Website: walmart
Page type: customer-info-address
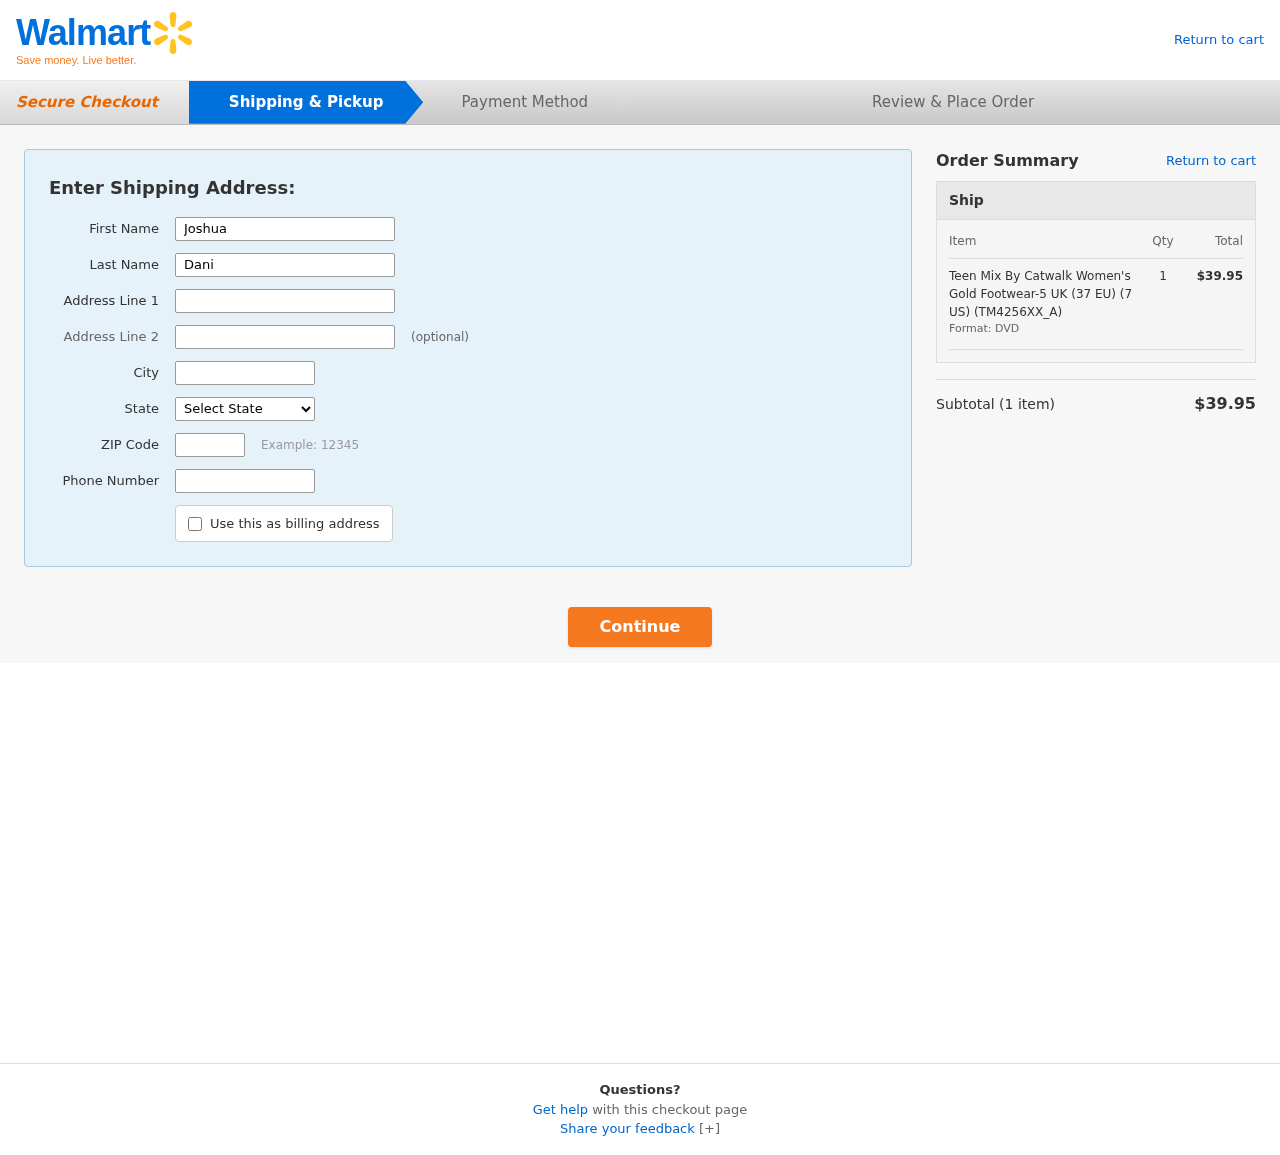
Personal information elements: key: PII_CITY
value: Jonesville
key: PII_FIRSTNAME
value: Joshua
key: PII_LASTNAME
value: Daniels
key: PII_PHONE
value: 8219491228
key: PII_POSTCODE
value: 20340
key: PII_STATE
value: South Dakota
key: PII_STREET
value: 46709 Ibarra Parkways Suite 061
Product elements: key: PRODUCT1_NAME
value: Teen Mix By Catwalk Women's Gold Footwear-5 UK (37 EU) (7 US) (TM4256XX_A)
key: PRODUCT1_QUANTITY
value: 1
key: PRODUCT1_LINE_TOTAL
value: $39.95
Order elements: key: ORDER_NUM_ITEMS
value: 1
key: ORDER_SUBTOTAL
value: $39.95